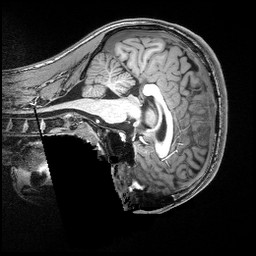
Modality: T1w
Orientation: sagittal
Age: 19
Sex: male
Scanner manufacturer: siemens
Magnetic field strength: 3 T
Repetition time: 2.5 s
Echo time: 0.00343 s